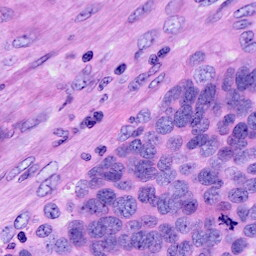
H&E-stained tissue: Ovarian